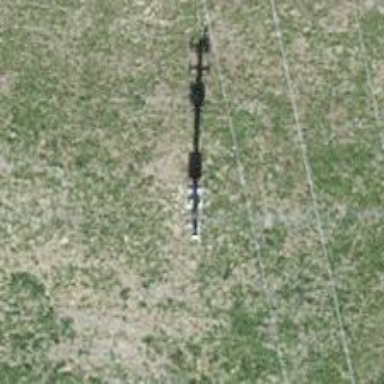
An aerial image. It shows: Distribution transformer on power pole.